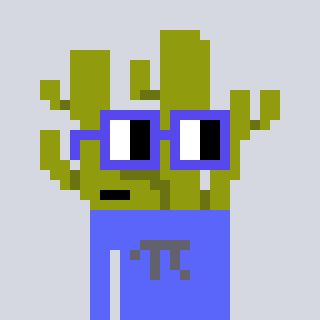
a pixel art character with square blue glasses, a cactus-shaped head and a purple-colored body on a cool background